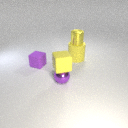
small purple rubber cube to the left of small purple metal sphere